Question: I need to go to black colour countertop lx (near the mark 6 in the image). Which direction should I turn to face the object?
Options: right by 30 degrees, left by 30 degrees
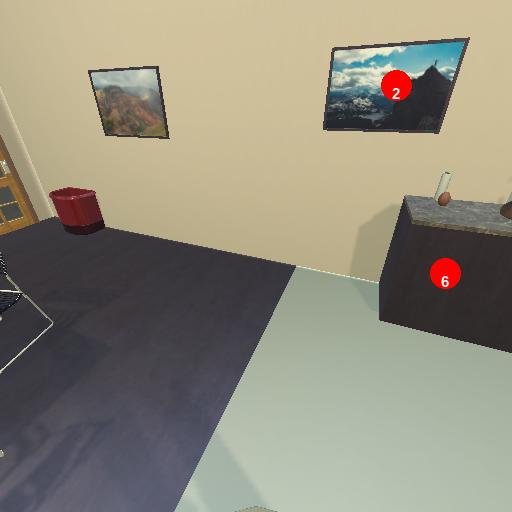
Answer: right by 30 degrees